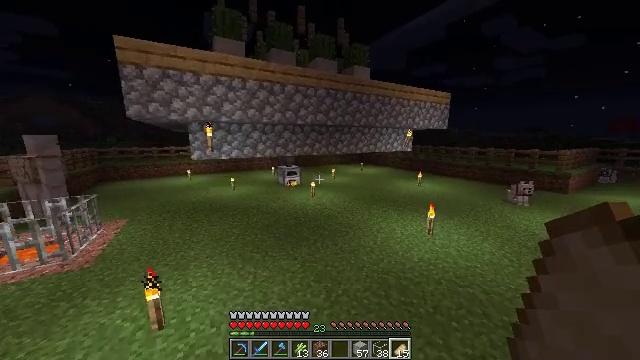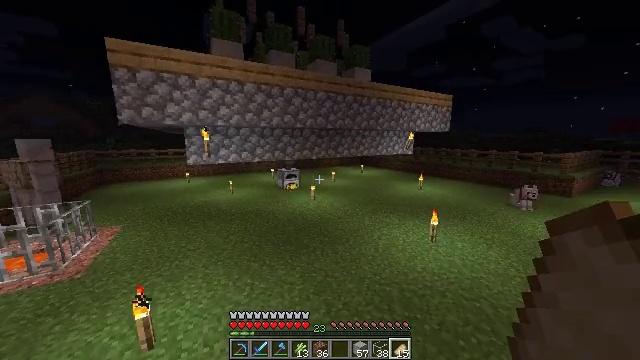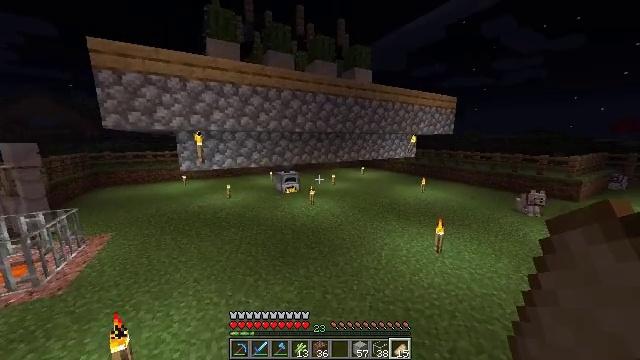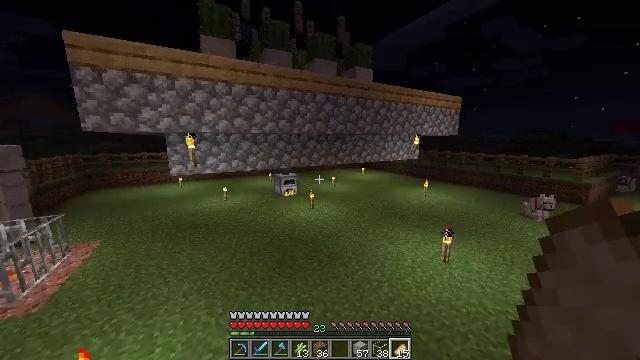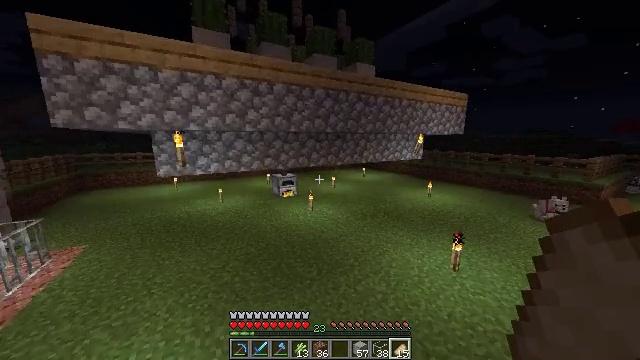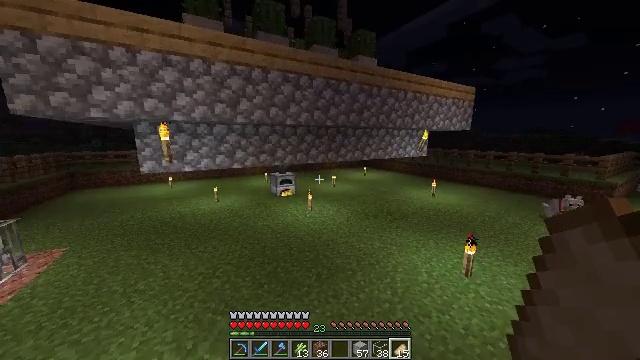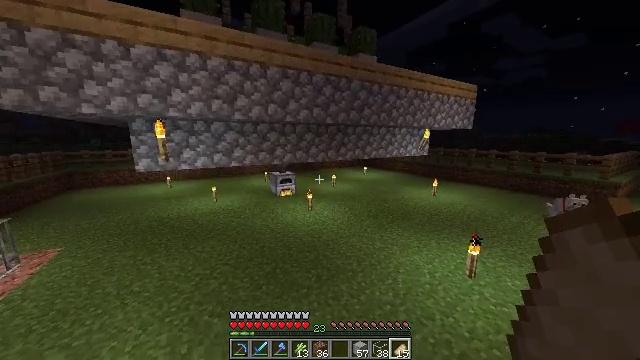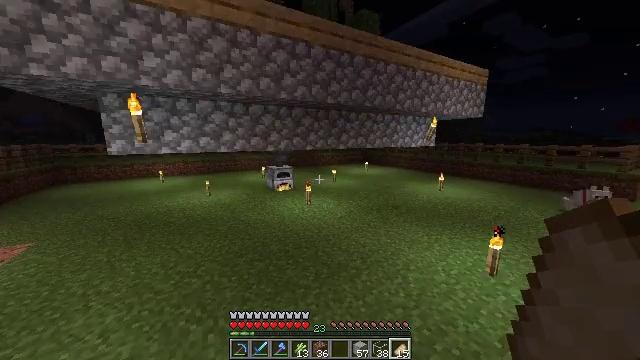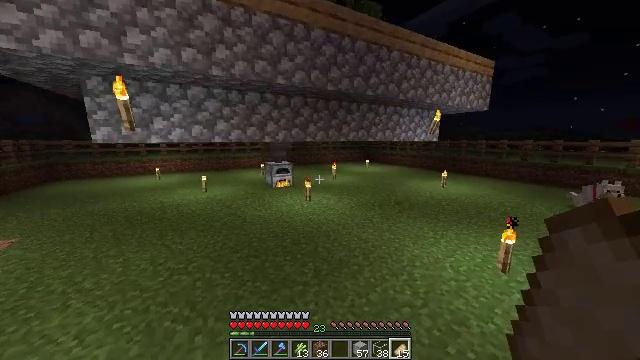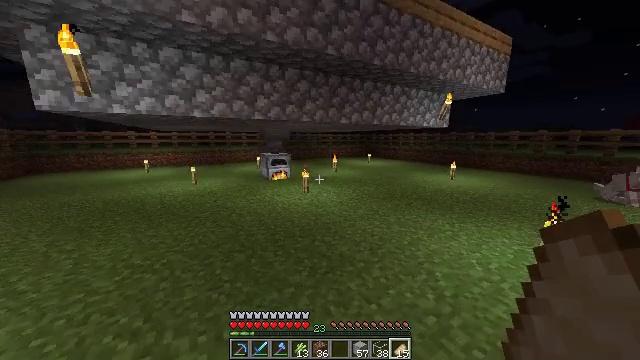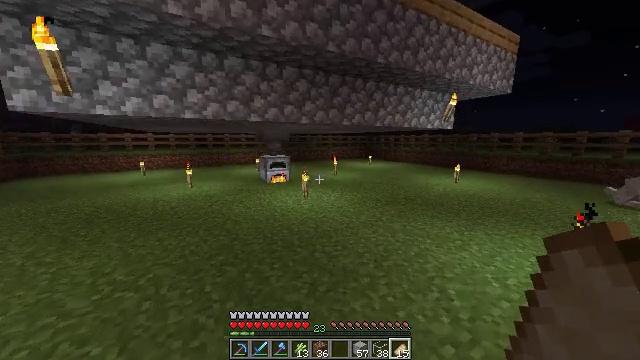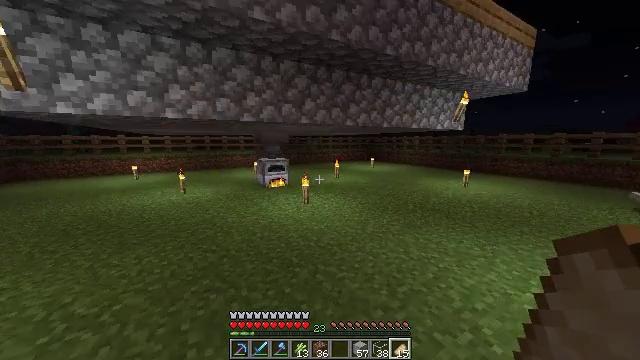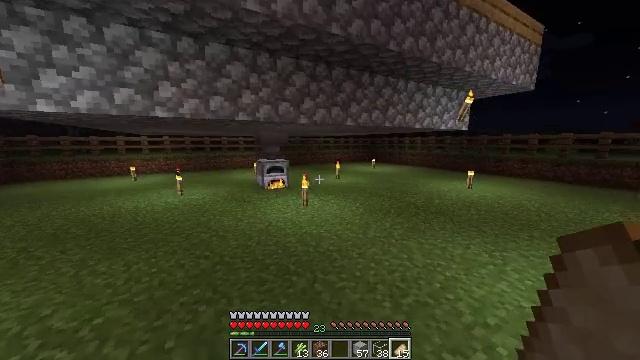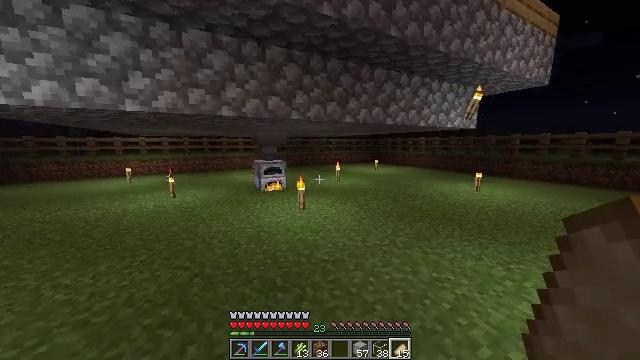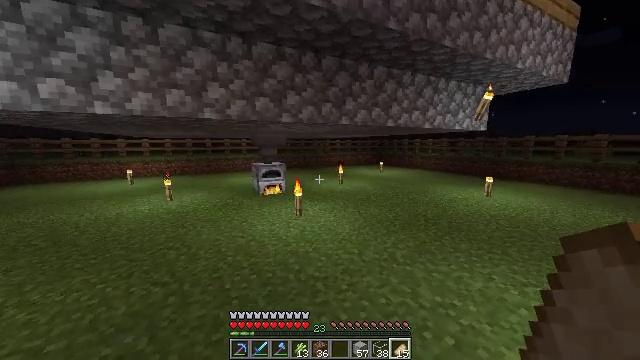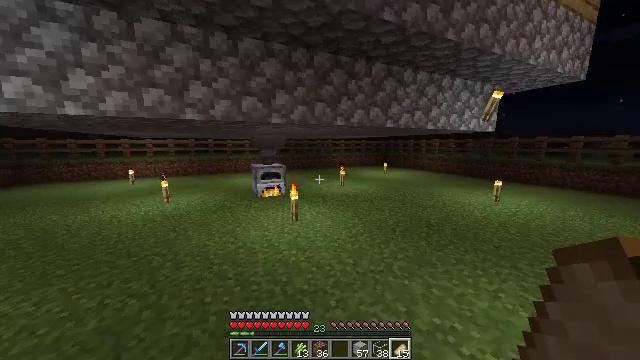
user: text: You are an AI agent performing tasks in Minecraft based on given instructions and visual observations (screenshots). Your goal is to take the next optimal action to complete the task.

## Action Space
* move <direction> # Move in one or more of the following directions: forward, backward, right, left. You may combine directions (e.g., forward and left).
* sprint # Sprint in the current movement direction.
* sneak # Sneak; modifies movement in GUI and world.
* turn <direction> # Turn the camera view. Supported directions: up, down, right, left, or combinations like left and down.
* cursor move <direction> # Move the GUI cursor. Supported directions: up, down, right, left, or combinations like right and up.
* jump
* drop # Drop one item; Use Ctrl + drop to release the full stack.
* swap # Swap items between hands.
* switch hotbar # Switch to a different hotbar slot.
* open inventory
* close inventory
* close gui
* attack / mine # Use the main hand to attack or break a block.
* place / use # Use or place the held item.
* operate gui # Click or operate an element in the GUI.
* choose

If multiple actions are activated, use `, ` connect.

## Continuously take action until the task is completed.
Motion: motion action
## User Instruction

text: Interact with the furnace to obtain green dye.
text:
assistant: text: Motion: move forward, jump
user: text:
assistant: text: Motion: move forward, jump
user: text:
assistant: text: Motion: move forward, sprint, jump
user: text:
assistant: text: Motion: move forward, sprint, jump
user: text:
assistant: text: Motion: move forward, sprint, jump
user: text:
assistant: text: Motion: move forward, jump
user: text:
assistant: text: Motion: move forward, jump
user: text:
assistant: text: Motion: move forward, jump
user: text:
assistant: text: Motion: move forward
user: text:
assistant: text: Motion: move forward
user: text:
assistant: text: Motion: move forward
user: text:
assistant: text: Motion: move forward and move right
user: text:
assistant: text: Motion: move forward and move right
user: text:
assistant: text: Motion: move forward and move right, turn left
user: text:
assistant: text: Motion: move forward and move right, turn left
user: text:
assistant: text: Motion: move forward and move right, sprint, turn left
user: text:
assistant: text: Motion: move forward and move right, sprint, turn left
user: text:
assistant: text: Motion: move forward, sprint, turn left
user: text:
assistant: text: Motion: move forward, sprint, turn left
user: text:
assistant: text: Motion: move forward, sprint, turn left
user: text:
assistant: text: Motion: move forward, turn left
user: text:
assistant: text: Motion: move forward, sprint, turn left
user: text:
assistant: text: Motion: move forward, sprint, turn left
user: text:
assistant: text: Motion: move forward, sprint, turn left
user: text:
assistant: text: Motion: move forward, sprint, turn left and down
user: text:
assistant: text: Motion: move forward, sprint, turn left and down
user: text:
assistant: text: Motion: move forward
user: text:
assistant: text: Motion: move forward, turn down
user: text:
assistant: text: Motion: move forward, turn left and down
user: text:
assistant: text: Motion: move forward, turn down